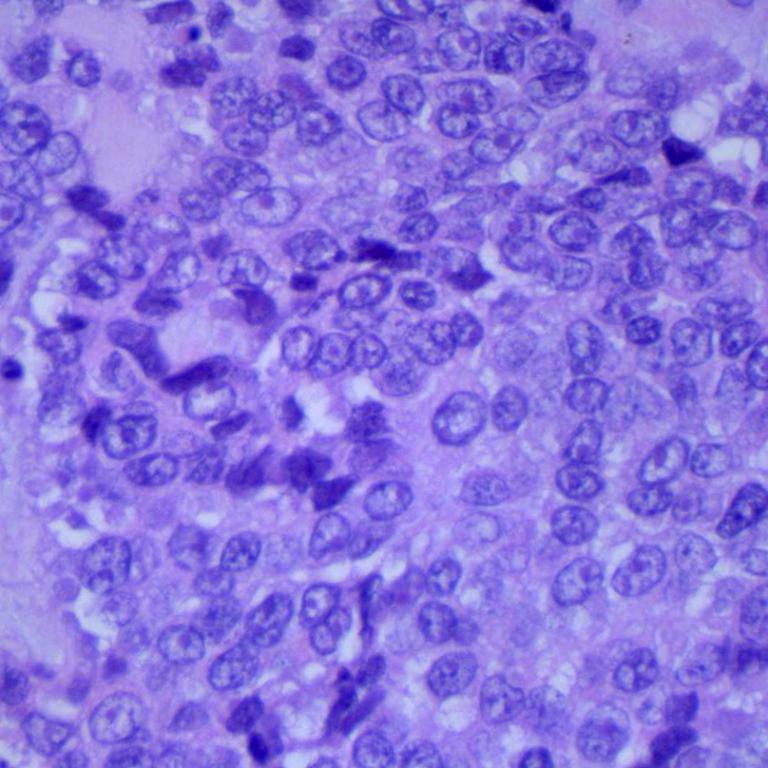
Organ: lung
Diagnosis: squamous carcinomas